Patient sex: M
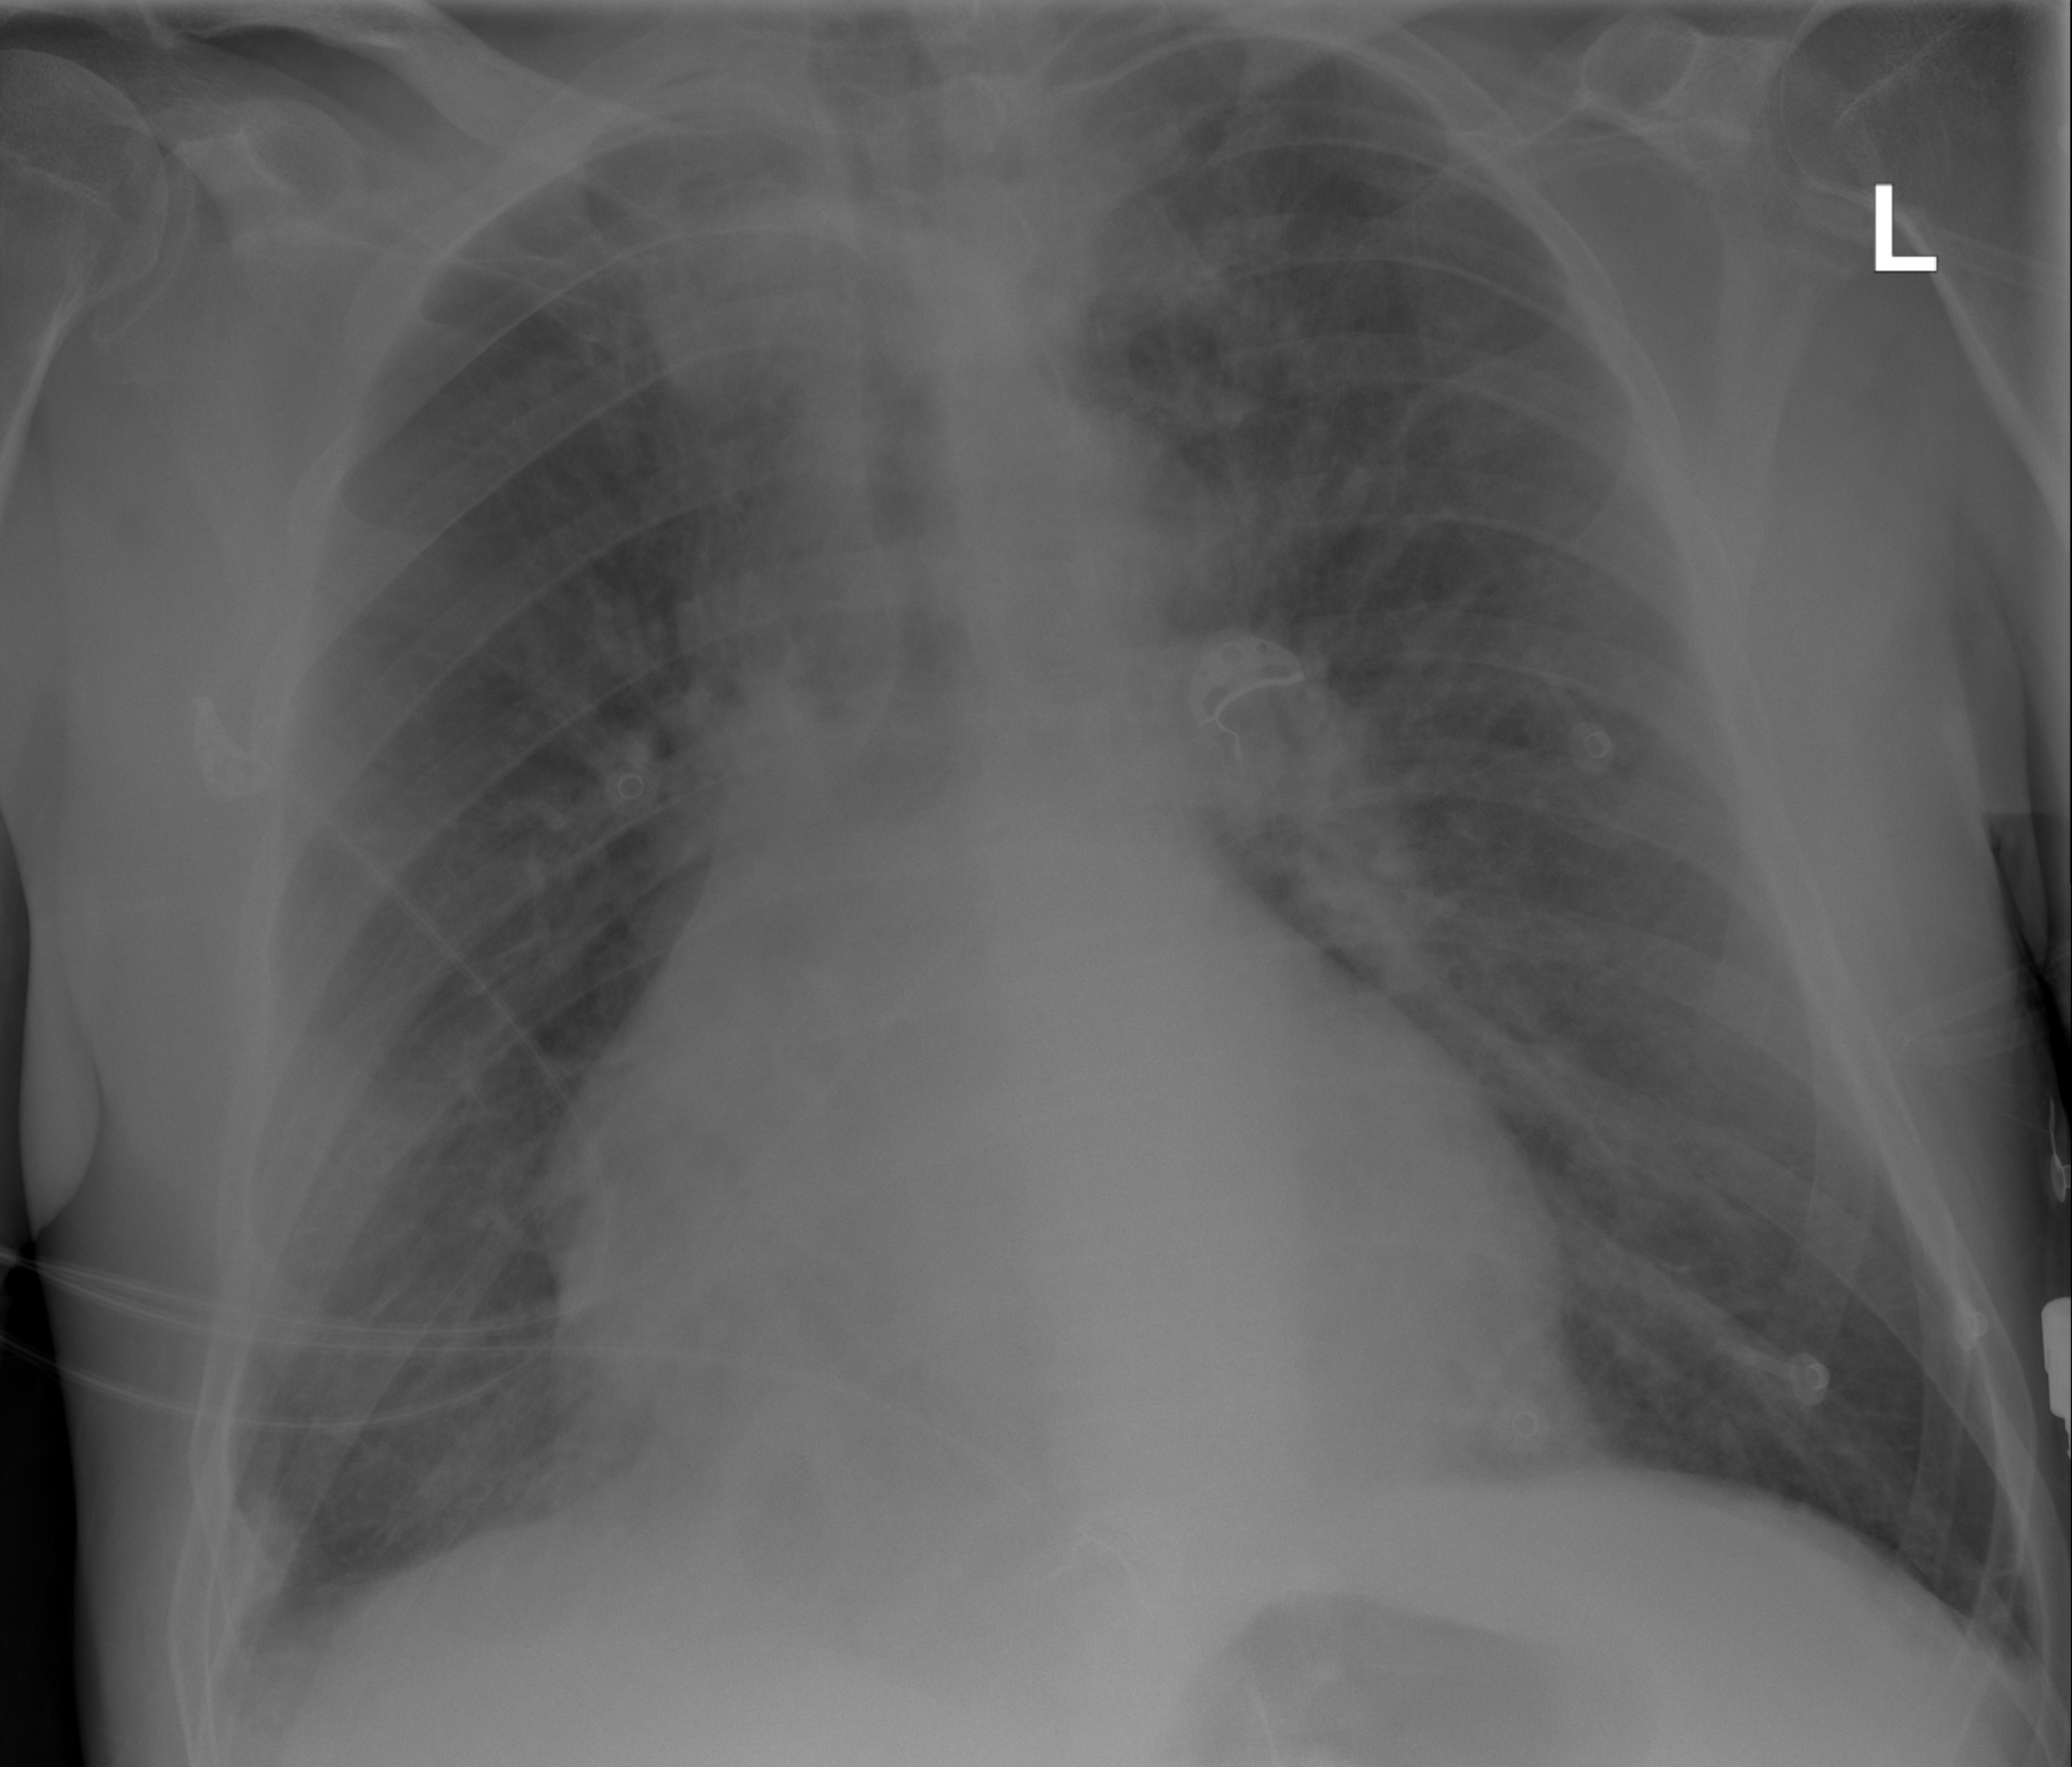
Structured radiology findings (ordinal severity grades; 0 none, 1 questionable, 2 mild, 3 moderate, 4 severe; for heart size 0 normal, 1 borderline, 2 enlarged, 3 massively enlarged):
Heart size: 2
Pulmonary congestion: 2
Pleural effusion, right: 2
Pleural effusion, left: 0
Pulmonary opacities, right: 0
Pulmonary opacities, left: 0
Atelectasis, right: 2
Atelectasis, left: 0